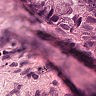
Metastatic tissue present: yes